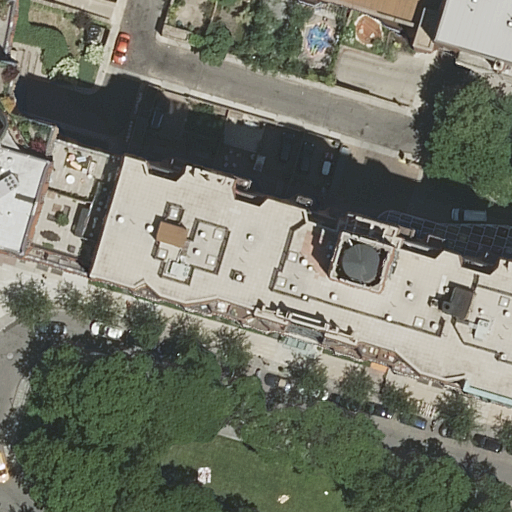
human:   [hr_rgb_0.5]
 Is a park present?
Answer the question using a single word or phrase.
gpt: yes

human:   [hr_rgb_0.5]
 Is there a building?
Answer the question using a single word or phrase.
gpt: yes

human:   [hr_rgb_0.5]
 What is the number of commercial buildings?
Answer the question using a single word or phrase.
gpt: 0

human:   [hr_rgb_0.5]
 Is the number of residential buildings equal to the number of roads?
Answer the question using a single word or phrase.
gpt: no

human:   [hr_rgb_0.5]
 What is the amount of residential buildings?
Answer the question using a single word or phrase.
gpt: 4

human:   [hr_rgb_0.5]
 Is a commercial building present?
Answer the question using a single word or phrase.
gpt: no

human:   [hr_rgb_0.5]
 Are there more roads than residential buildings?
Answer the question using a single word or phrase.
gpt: no

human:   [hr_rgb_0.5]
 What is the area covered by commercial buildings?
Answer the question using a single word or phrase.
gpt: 0m2

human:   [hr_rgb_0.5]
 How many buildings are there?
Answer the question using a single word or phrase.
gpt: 4

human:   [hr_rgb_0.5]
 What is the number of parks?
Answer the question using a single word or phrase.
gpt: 1

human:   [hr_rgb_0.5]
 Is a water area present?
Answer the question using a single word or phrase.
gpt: no

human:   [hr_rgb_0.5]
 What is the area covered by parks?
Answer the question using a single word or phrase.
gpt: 2024m2

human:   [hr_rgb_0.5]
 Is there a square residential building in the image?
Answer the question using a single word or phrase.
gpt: no

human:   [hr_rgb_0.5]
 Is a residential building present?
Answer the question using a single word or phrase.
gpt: yes

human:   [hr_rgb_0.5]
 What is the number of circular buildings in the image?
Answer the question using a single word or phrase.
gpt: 0

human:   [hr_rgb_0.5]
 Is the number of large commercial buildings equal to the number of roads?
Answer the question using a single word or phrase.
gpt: no

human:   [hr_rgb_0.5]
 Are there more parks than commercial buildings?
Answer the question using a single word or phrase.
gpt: yes

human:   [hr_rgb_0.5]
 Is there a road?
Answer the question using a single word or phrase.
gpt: yes

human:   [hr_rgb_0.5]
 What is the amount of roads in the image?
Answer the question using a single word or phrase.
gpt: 2

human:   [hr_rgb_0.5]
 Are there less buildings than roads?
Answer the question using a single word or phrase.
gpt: no

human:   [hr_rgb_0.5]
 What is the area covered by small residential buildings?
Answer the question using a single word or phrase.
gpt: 91m2

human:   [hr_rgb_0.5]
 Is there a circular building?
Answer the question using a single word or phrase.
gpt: no

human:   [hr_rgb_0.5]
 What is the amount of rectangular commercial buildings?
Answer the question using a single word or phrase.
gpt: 0

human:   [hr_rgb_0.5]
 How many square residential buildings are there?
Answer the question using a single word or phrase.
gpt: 0

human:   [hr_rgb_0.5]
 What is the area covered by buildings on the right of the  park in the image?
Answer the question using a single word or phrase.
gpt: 250m2

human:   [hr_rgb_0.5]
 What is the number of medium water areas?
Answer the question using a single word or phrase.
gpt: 0

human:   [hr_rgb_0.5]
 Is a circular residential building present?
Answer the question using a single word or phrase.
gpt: no

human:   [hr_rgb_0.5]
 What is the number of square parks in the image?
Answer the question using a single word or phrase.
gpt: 0

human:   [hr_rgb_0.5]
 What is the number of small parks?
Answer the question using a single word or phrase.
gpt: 0

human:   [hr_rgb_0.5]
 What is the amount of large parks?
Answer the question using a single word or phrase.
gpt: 1

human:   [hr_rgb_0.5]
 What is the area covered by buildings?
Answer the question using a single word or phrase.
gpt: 2991m2

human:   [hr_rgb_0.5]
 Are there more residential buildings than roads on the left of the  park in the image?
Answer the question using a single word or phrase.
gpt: yes

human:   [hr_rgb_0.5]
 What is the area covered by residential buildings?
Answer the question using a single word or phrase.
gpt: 2991m2

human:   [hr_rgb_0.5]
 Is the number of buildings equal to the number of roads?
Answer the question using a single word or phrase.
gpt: no

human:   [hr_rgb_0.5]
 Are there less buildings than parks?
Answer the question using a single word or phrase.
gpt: no

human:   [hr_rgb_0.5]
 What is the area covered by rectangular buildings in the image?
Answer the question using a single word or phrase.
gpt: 2384m2

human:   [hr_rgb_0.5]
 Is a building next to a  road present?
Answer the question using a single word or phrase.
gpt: yes

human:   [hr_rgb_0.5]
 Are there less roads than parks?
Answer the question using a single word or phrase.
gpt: no

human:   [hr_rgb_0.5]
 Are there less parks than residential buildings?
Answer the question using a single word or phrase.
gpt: yes

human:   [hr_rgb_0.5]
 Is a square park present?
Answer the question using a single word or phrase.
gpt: no

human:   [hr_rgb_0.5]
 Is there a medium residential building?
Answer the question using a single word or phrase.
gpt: yes

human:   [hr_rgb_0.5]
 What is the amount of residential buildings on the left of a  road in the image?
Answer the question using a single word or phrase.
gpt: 1

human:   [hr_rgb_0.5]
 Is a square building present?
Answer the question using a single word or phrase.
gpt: no

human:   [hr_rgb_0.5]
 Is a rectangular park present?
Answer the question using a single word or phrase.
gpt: yes

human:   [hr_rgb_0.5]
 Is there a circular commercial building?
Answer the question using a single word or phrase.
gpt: no

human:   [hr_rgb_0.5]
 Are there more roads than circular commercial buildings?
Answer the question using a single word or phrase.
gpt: yes

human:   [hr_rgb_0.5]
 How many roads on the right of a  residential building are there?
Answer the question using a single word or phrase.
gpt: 0

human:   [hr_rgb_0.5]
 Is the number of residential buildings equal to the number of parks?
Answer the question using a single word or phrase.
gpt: no

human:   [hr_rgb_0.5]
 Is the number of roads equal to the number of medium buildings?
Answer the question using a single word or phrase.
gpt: no

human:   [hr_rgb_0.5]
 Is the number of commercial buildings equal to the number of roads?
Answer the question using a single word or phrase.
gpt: no

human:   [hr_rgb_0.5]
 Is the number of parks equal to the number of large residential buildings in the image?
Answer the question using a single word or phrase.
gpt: no

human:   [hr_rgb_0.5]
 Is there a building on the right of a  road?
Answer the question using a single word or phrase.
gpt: yes

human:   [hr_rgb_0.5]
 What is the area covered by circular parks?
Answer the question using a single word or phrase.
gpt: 0m2

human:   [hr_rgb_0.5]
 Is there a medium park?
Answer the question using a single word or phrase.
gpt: no

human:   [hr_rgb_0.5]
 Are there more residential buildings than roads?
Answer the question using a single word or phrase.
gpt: yes

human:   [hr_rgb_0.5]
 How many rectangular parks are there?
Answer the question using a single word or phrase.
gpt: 1

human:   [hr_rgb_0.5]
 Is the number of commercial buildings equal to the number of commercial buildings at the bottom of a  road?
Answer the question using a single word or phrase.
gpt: yes

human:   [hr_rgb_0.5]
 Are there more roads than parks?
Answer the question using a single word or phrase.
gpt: yes

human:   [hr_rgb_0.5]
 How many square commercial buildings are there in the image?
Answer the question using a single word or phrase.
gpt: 0

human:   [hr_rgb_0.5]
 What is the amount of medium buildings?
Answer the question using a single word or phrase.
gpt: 1

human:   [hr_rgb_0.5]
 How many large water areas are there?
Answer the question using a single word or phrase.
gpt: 0

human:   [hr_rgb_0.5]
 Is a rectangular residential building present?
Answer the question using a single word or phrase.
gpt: yes

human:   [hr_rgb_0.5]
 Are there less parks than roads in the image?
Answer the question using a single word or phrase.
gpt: yes

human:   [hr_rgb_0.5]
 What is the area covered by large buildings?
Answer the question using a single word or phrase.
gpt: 2741m2